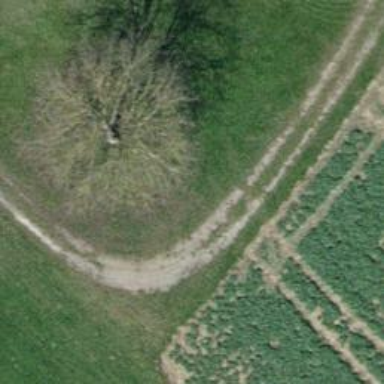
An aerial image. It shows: Pebblestone track with grade3 tracktype.